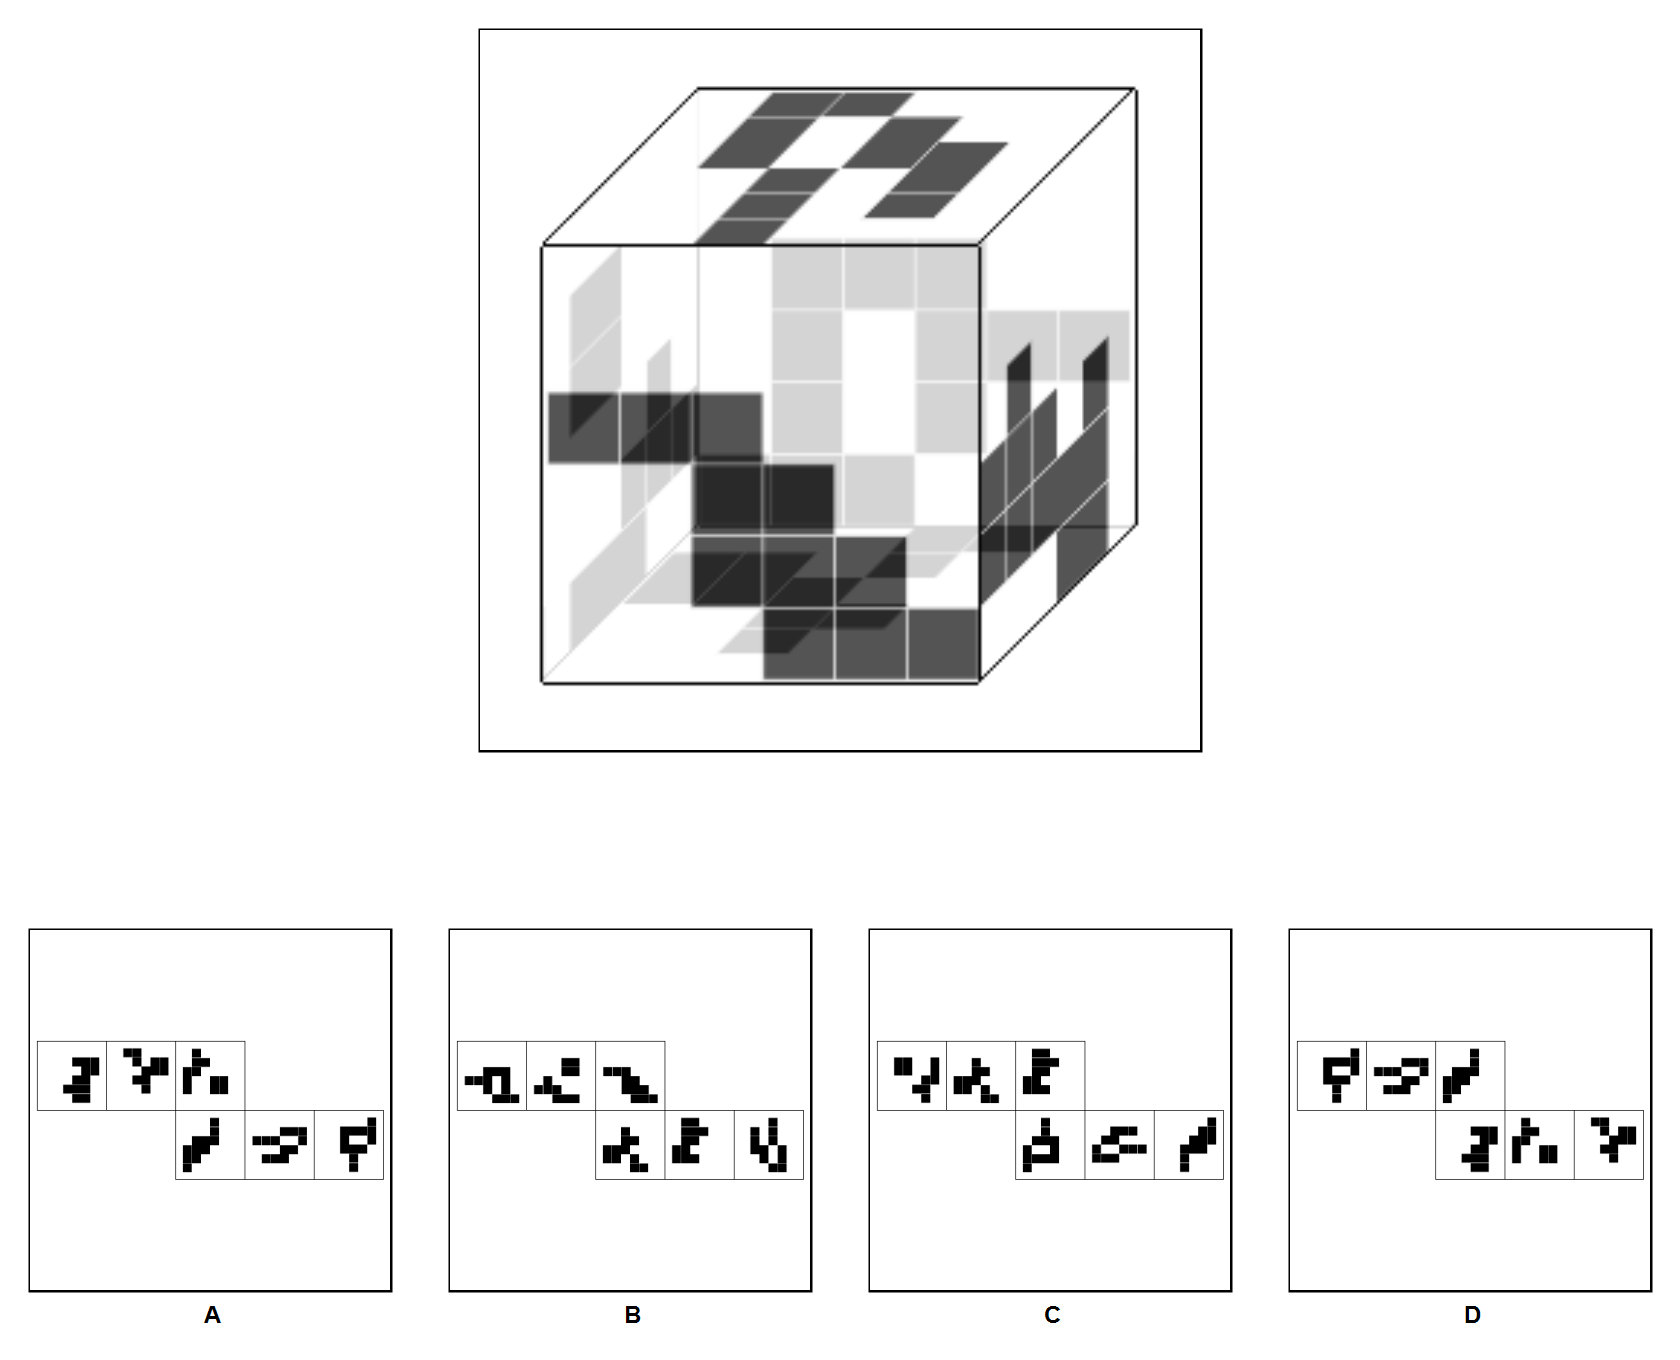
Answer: D